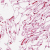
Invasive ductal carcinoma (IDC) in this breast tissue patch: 0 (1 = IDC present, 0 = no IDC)